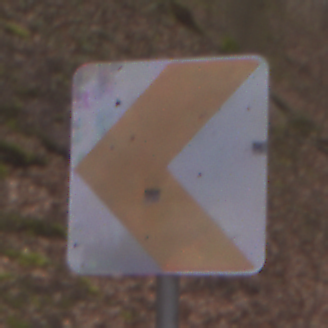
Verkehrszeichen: RichtungstafelnInKurvenKleinRechts
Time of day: Midday
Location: Outdoor (Nature)
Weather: Overcast
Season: Autumn
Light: Natural